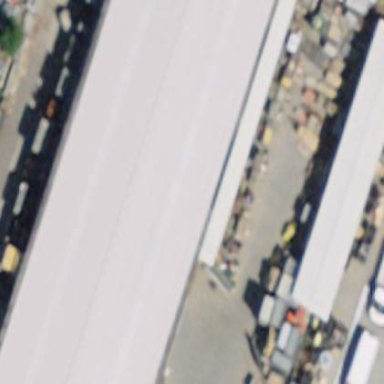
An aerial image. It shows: Industrial building.